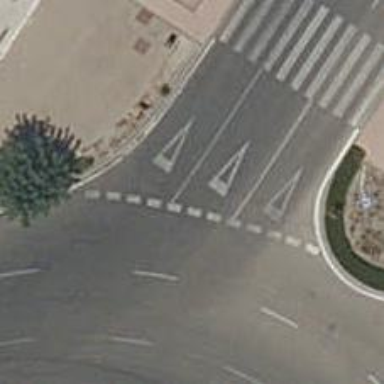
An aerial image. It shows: Road with "give way" sign.